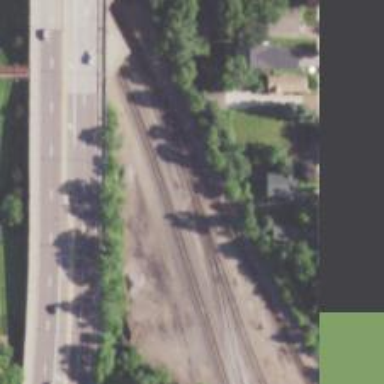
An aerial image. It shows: Railway siding with rails.